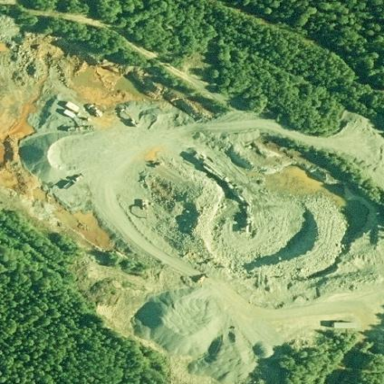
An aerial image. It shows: Quarry area.